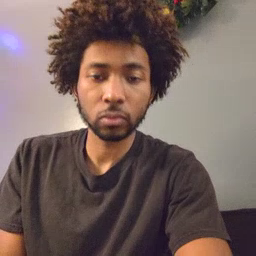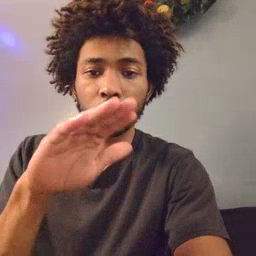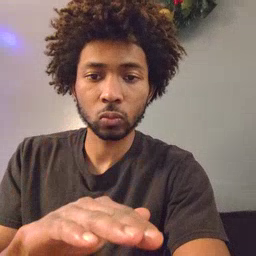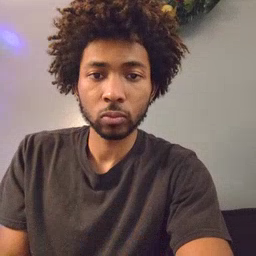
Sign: on